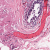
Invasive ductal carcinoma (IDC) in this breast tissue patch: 0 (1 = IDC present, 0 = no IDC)